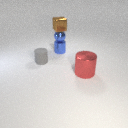
small blue metal sphere below small brown metal cube